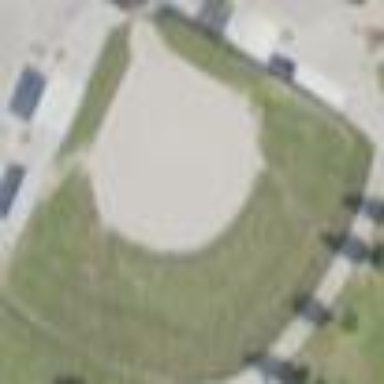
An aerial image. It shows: Baseball pitch for leisure and sports activities.